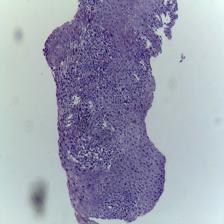
Diagnosis: OSCC